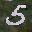
Label: 5